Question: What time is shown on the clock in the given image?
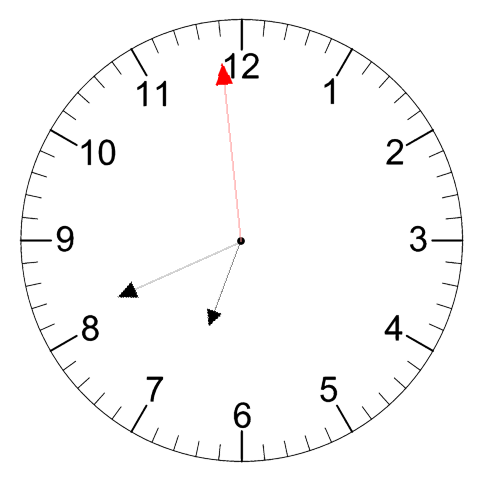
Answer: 06:40:59